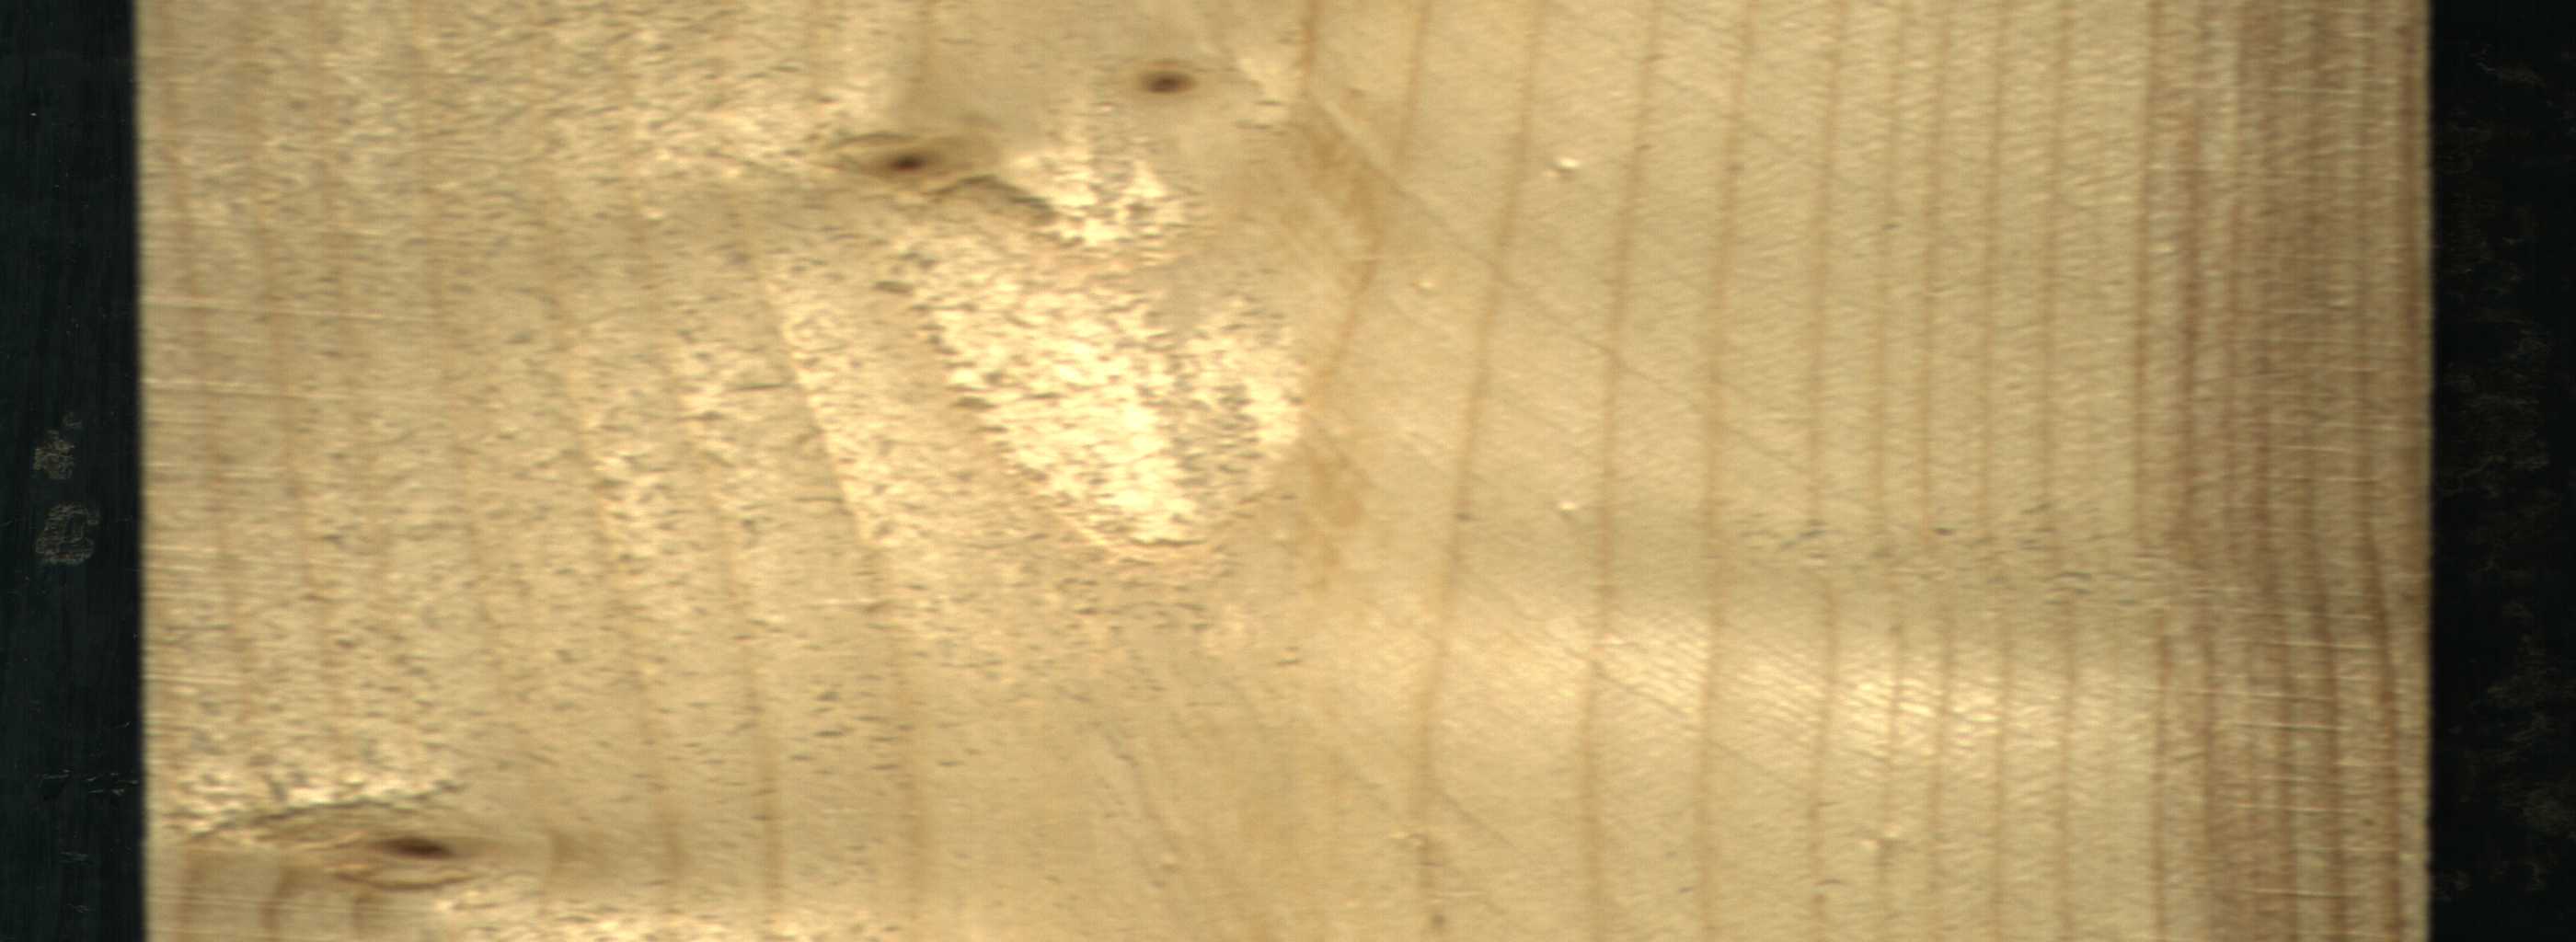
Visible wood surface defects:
Live_Knot
Live_Knot
Live_Knot